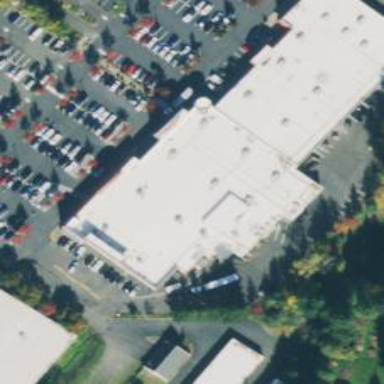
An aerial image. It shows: Supermarket.